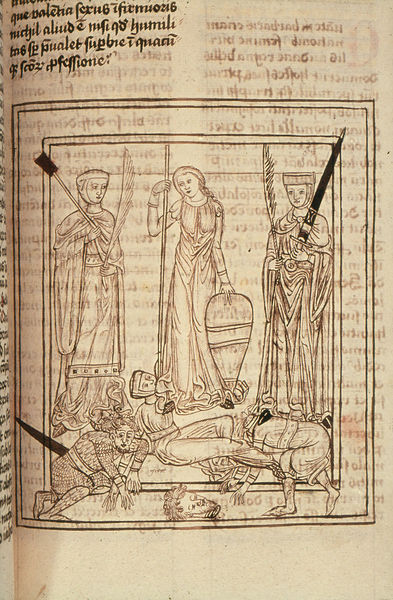
Titel: Speculum virginum
Institution: Köln, Historisches Archiv
Schlagwörter: feder, kopf, mann, frauen, brust, busen, frau, kleider, männer, schleier, geköpft, hinrichtung, bild, schilf, haare, gotik, schrift, stab, palmwedel, schild, buch, seite, schwert, text, tote, buchseite, palmzweig, märtyrer, zeichung, märtyrerinnen, köpfung, geköpfter, getötete, schwerk